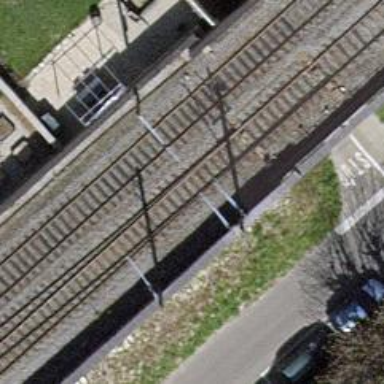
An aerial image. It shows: Railway switch.